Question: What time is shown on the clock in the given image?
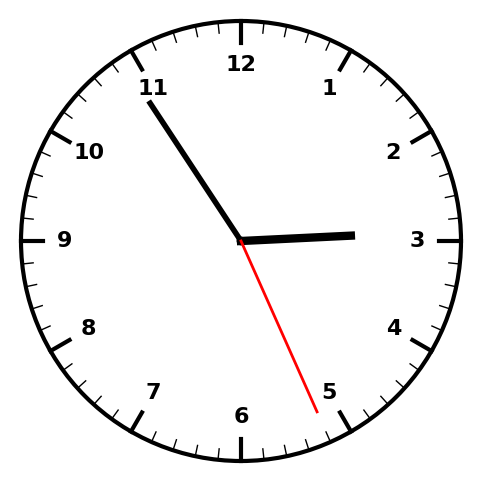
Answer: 02:54:26